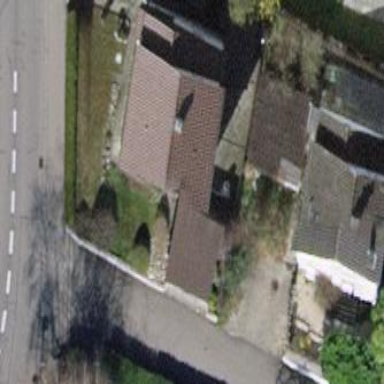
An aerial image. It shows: Residential building with roof made of roof tiles.